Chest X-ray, AP view. Patient: 36 years old, sex M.
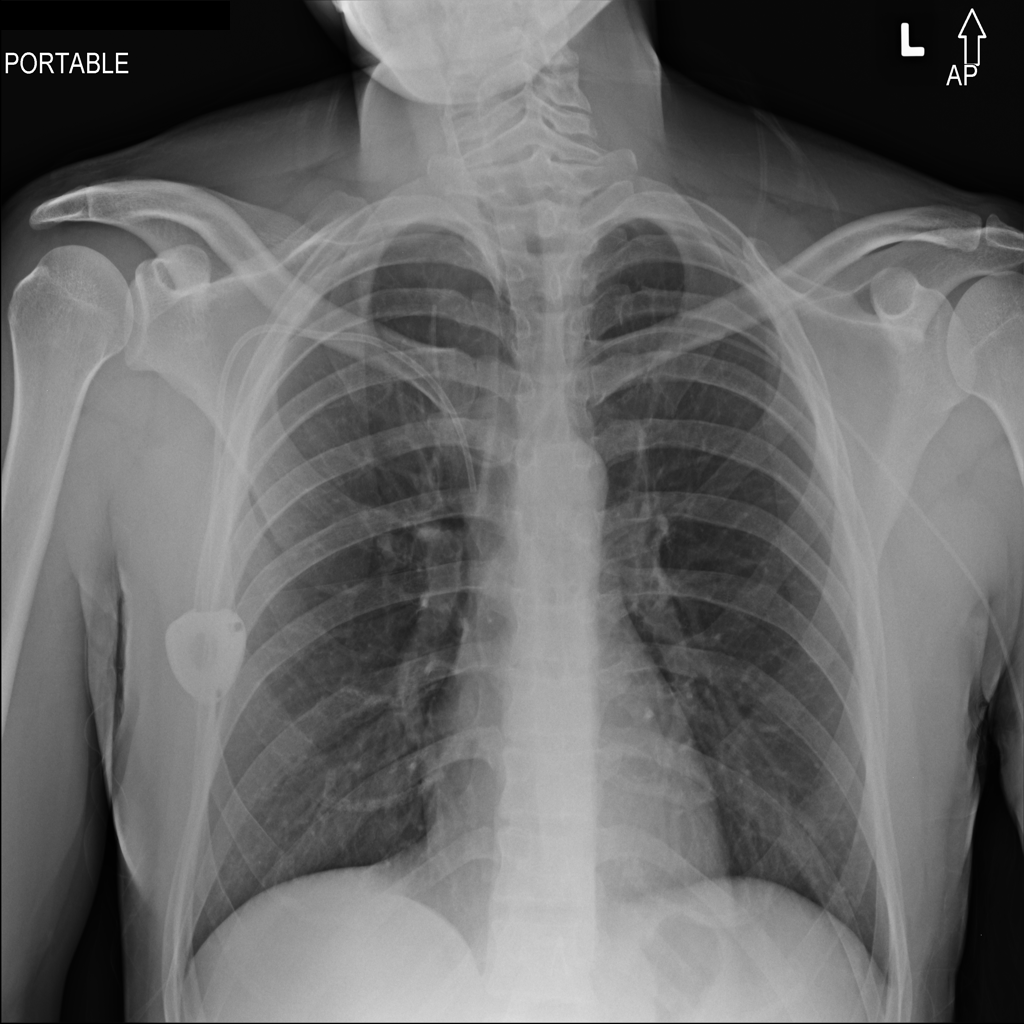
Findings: No Finding